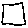
Label: square